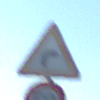
Verkehrszeichen: KurveRechts
Zusatzzeichen unten: Geschwindigkeit50
Umgebung: Outdoor, RoadRail
Tageszeit: MorningAfternoon
Wetter: Clear
Licht: Natural
Jahreszeit: NotSpecified
Kontrast: HighContrast